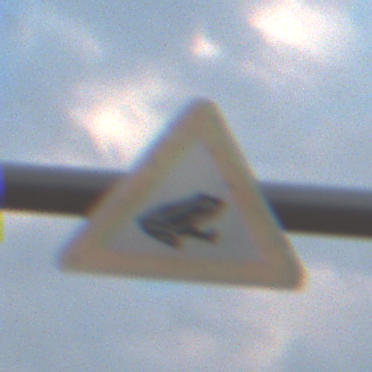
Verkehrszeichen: AmphibienwanderungLinks
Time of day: SunriseSunset
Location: Outdoor (Nature)
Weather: PartlyCloudy
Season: NotSpecified
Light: Natural